Interaction volume radius: 5 \u00c5
Interaction volume height: 15 \u00c5
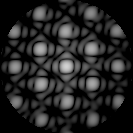
Disorder parameter: 0.05143